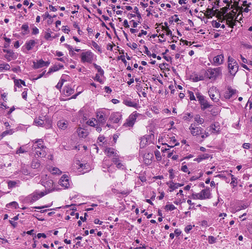
Tumor epithelial tissue: yes
Tumor-associated stroma tissue: yes
Normal tissue: no